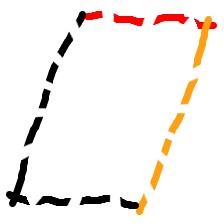
Shape: parallelogram